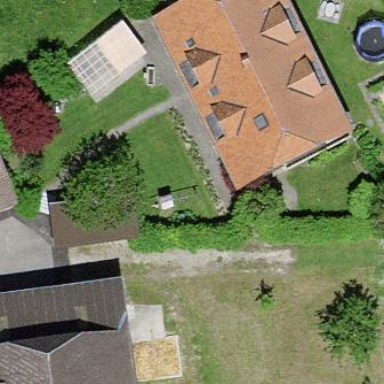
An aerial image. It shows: Residential building.